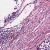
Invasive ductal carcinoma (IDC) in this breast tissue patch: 1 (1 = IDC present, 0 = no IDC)